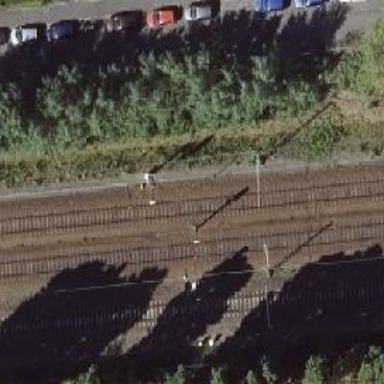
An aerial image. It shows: Railway signal.